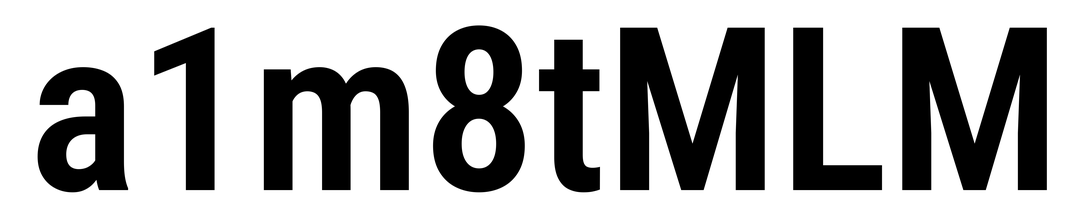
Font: Roboto_Condensed_SemiBold